Question: I'm trying to automate a PowerPoint report. In this report, I'll have a list of values and then a dichotomous indicator (good vs bad). When the report is generated, I want each value to have a happy face when the status is "good" and a frowning face when the status is "bad" and to be aligned with their respective text (see below image).
However, I can't figure out how to tell R how to do this. I tried making the data frame have an image column, but I couldn't get that to work. Now, I'm trying to just import the pngs directly into my slides using the officer page, but I'm not sure how to get them to line up with my text.
I've included an image of what I want the slide to look like. The code below reproduces everything except for adding the images to the plot.
'''
library(png)
library(officer)
library(tidyverse)
#These line breaks are important for the spacing on the slide; please do not remove
mock_data <- tibble(status = c("Bad R Day", "Bad R Day", "Good R Day", "Bad R Day", "Good R Day"),
my_feelings = c("Ughh
", "Why R??
", "R, you can do it all!
", "Not again..
", "EUREKA!
"))
#I don't know how to use readPNG to get web files, so I only have this one to show for this example.
img <- readPNG(system.file("img", "Rlogo.png", package="png"))
#Make an empty slide
slide <- read_pptx()
slide <- add_slide(slide, layout = "Title and Content", master = "Office Theme")
#Add in text properties and create specific text for slide
text_properties <- fp_text(color = "black", font.size = 14, font.family = "Arial")
text_content <- ftext(mock_data$my_feelings, text_properties)
#Make slide that has text in correct position
new_slide <- mock_data %>%
ph_with(x = slide, value = fpar(text_content),
location = ph_location(left = 6.45, top = 2.45))
#Print slide; adjust file path
print(new_slide, target = "your/filepath/here.pptx")
'''
Note: I'm new to using the readPNG package, so I don't know how to make my reproducible example include 2 PNG files. If you can use another either from online or that just has the framework on how I would adapt it for 2 images, that would be really helpful. Also, for some reason, officer adds in a lot of whitespace that I cannot remove, even with trimws(). If you can't get that gone, then no worries
EDIT:
This is one of the icons I'm trying to use:
<URL>
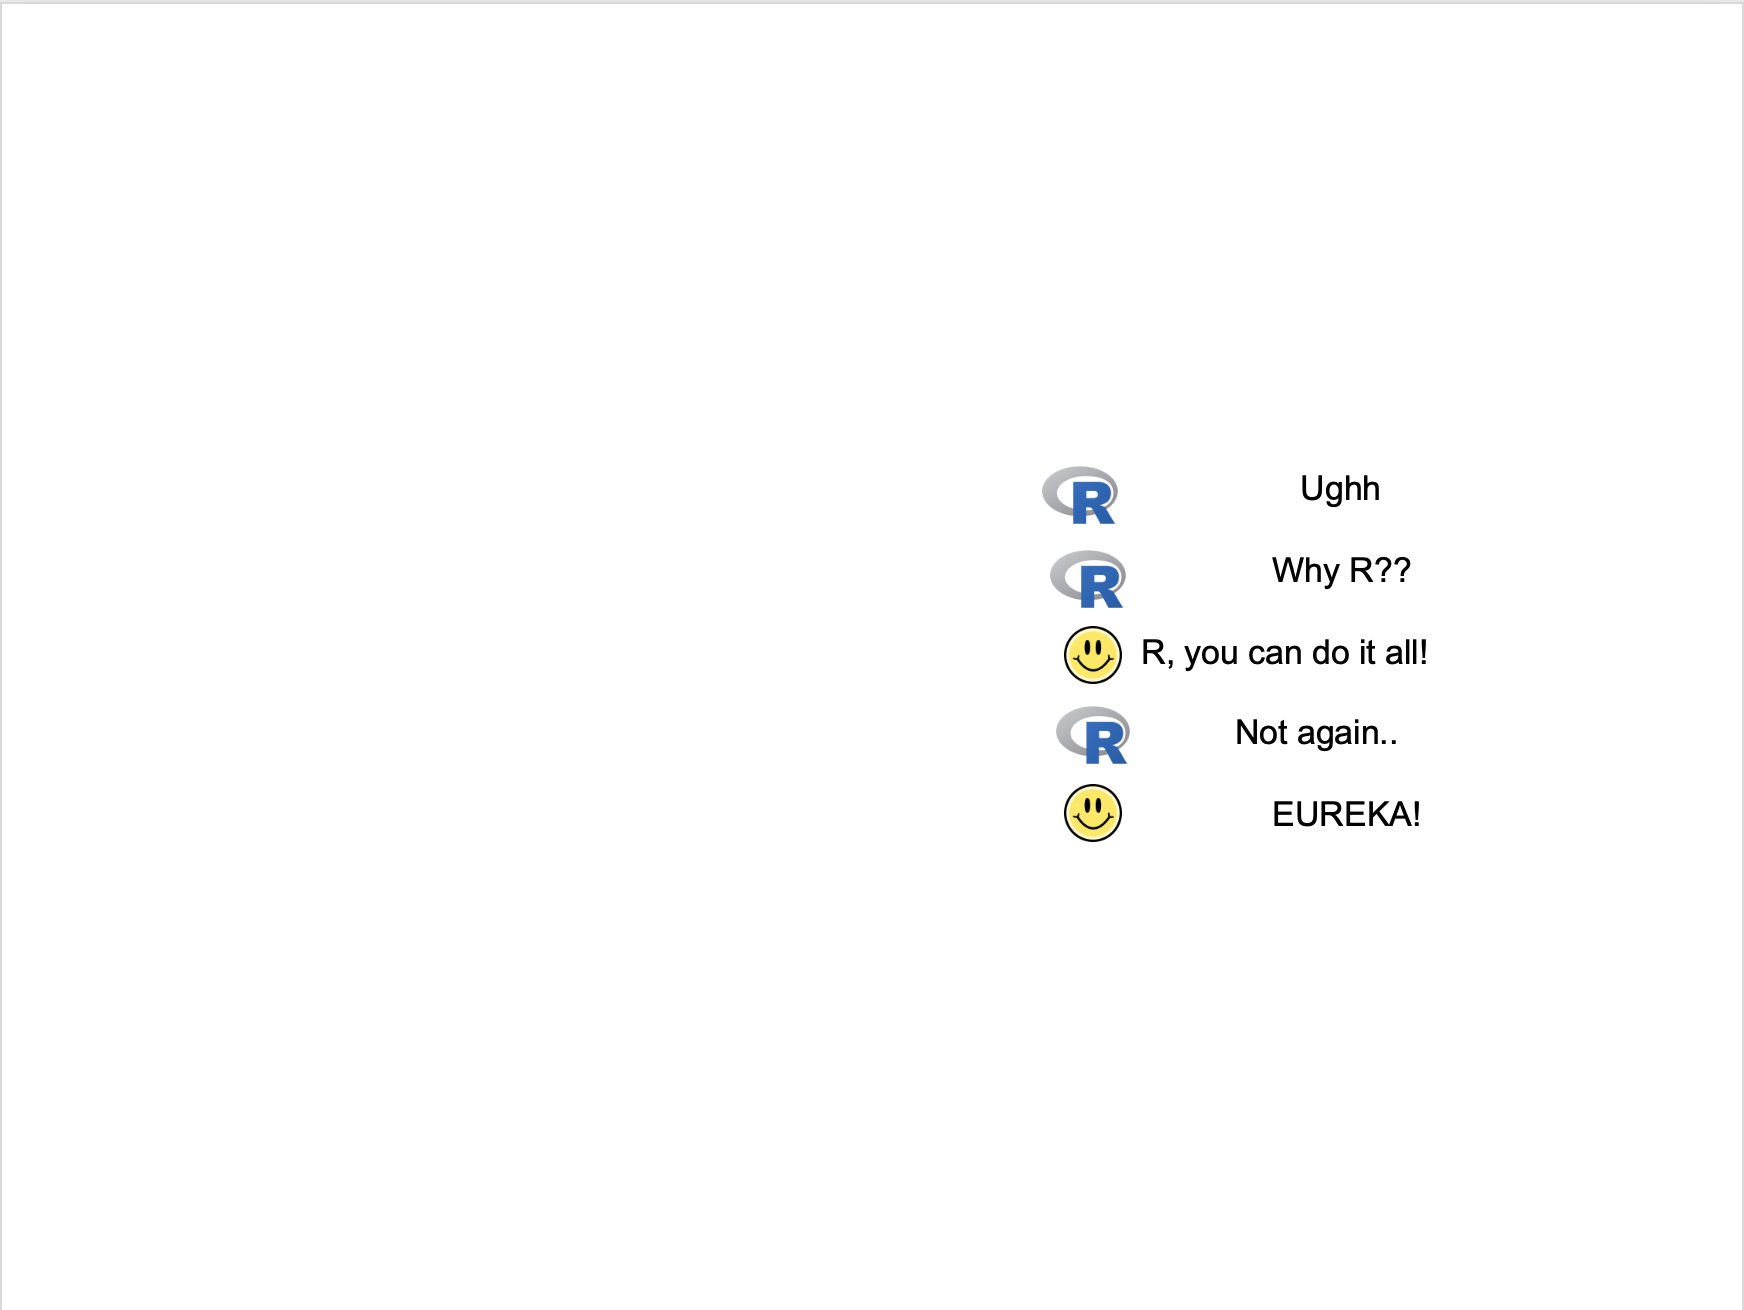
Answer: The custom function 'AddTextWithImage' positions one icon relatively to its associated text using <URL>.
'lapply' creates a list of such functions, shifting down the top position for each row of 'mock_data', and chosing the icon according to 'status'.
Finally this list is reduced using <URL> which applies each function in the list to the slide:
'''
library(png)
library(officer)
library(tidyverse)
#These line breaks are important for the spacing on the slide; please do not remove
mock_data <- tibble(status = c("Bad R Day", "Bad R Day", "Good R Day", "Bad R Day", "Good R Day"),
my_feelings = c("Ughh
", "Why R??
", "R, you can do it all!
", "Not again..
", "EUREKA!
"))
#Make an empty slide
slide <- read_pptx()
slide <- add_slide(slide, layout = "Title and Content", master = "Office Theme")
img.logo <- file.path( R.home("doc"), "html", "logo.jpg" )
download.file("https://openmoji.org/php/download_from_github.php?emoji_hexcode=1F61E&emoji_variant=color","smiley.png",mode="wb")
smiley <- "smiley.png"
# Draw icon and associated text
AddTextWithImage <- function(slide,
position_left,
position_top,
text,
img,
tabwidth=0.5, # distance between icon and text
textcolor = "black",
font.size=14,
font.family="Arial",
height=0.3 # height of each row
) {
text_properties <- fp_text(color = textcolor, font.size = font.size, font.family = font.family)
text_content = ftext(text,text_properties)
slide <- ph_with(slide,value = fpar(text_content), location = ph_location(left = position_left + tabwidth, top = position_top,height=height))
ph_with(x = slide, external_img(img, width = height, height = height),
location = ph_location(left = position_left, top = position_top,width =height,height=height), use_loc_size = FALSE )
}
height <- 0.3
position_left <- 3
position_top <- 1
# Create a list of functions (one for each row of mock_data)
l <- lapply(seq_len(nrow(mock_data)),function(l) {
function(slide) {AddTextWithImage(slide,
text = trimws(mock_data$my_feelings[l],'right'),
img = ifelse(mock_data$status[l]=='Good R Day',img.logo,smiley),
position_left = position_left,
position_top = position_top + l * height,
height = height)} }
)
# Apply the list of functions to the slide
slide <- magrittr::freduce(slide,l)
print(slide, target = "here.pptx")
<sup>Created on 2020-08-16 by the <URL></sup>
'''
<URL>